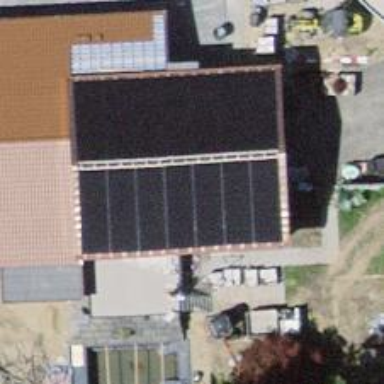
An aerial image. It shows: Solar power generator with photovoltaic panels.